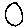
Label: circle